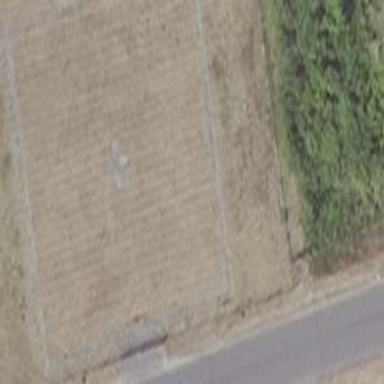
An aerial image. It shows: Image of helipad at airport.